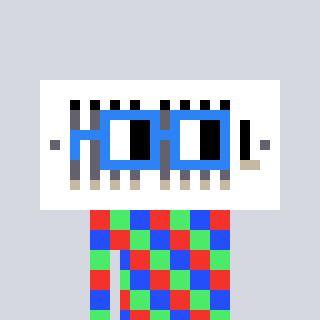
a pixel art character with square blue glasses, a vent-shaped head and a orange-colored body on a cool background